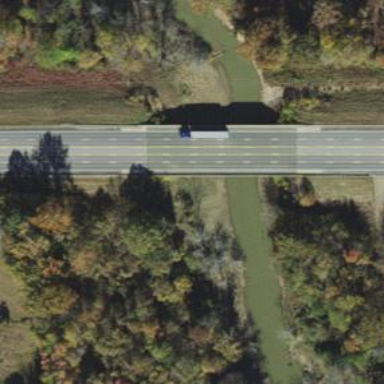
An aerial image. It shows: Trunk highway with bridge.